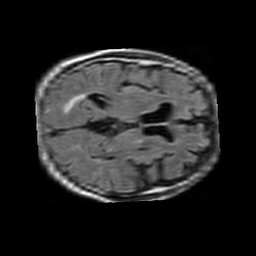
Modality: FLAIR
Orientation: axial
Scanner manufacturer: philips
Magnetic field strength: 1.5 T
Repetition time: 11 s
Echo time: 0.14 s